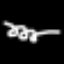
Label: squiggle